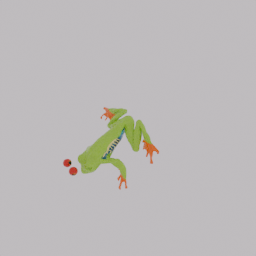
Label: animals